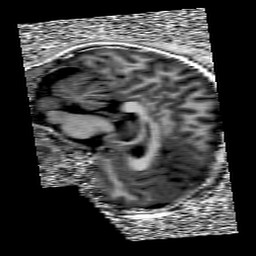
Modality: UNIT1
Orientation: sagittal
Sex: male
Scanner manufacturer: siemens
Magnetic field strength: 3 T
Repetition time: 5 s
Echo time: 0.00368 s